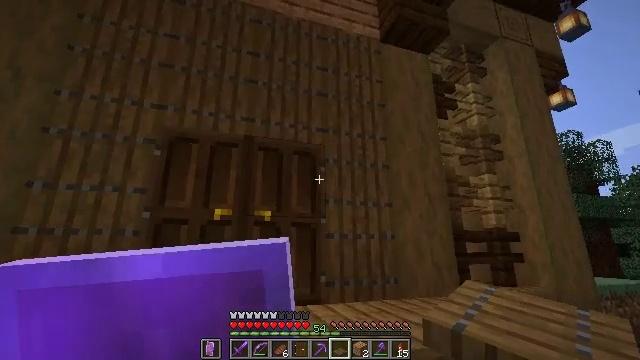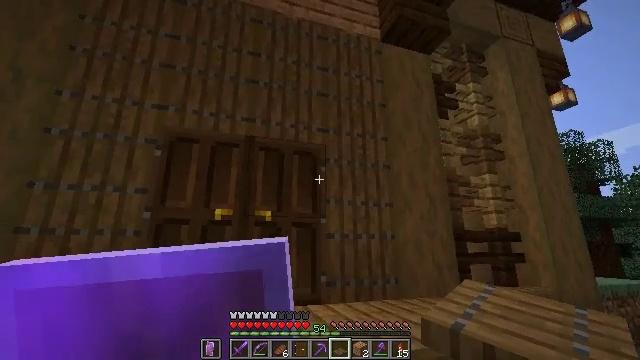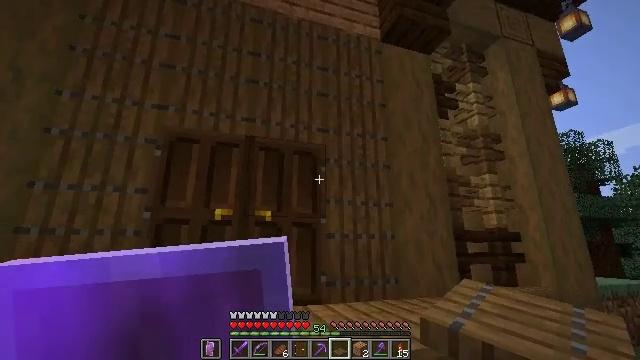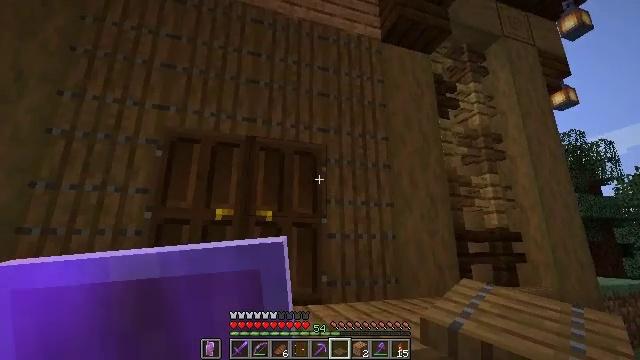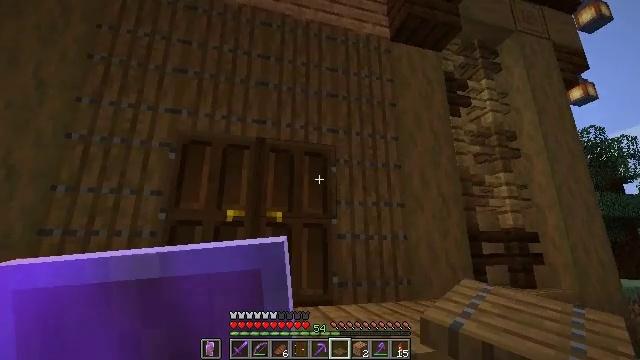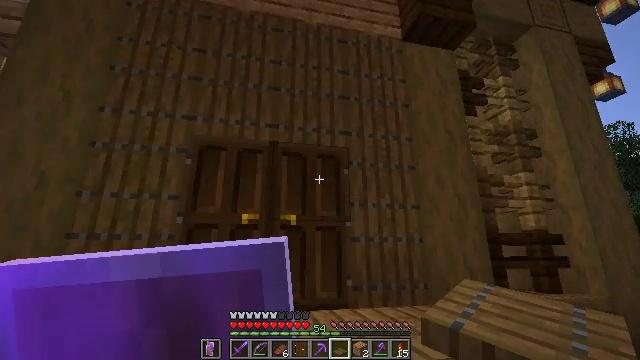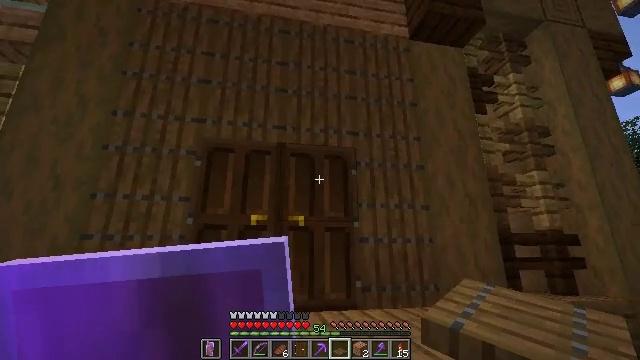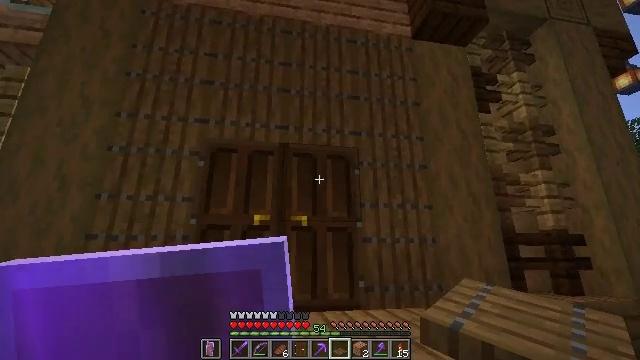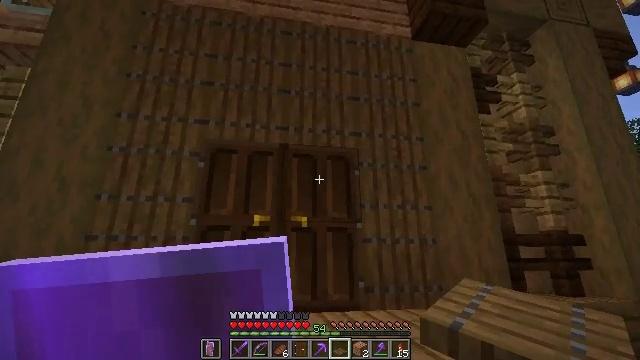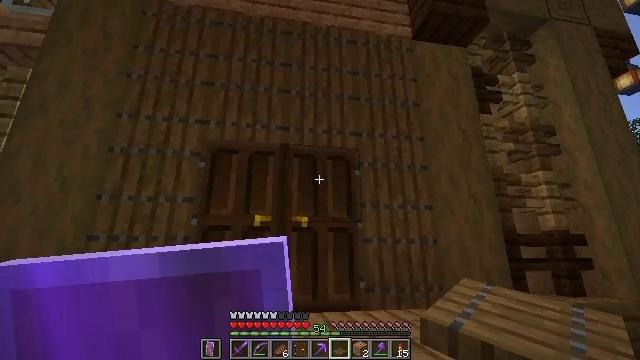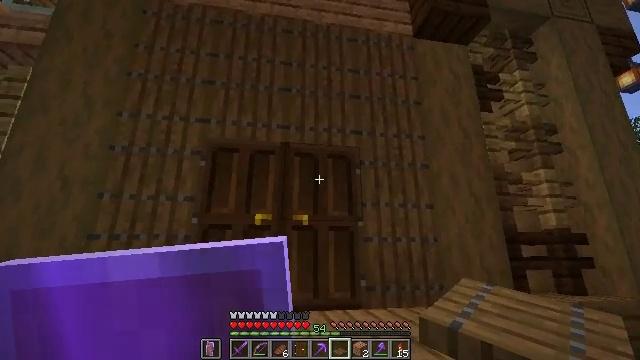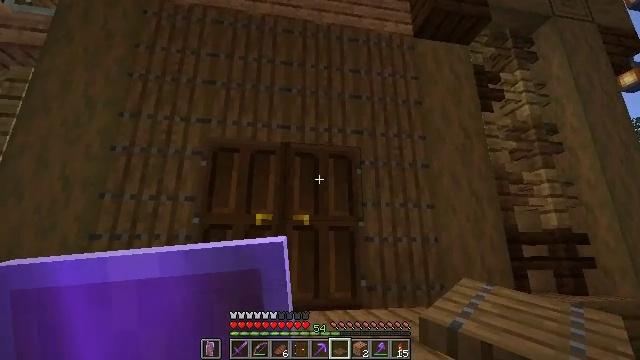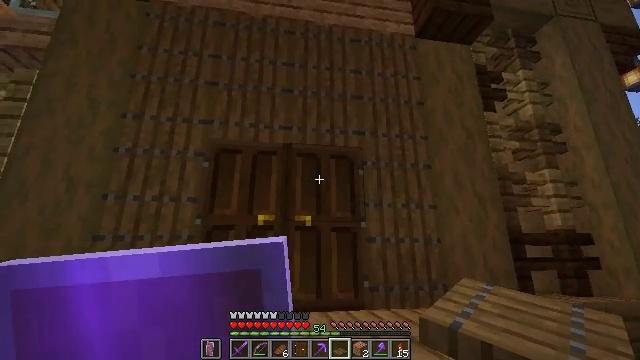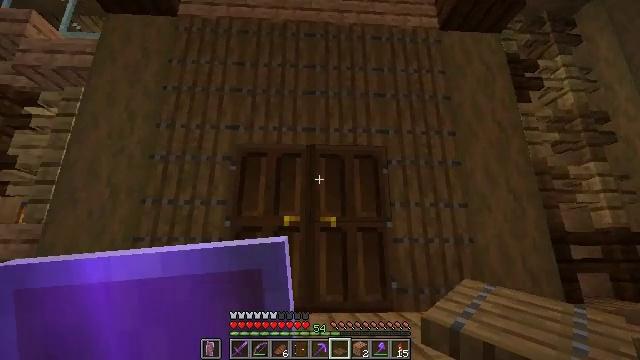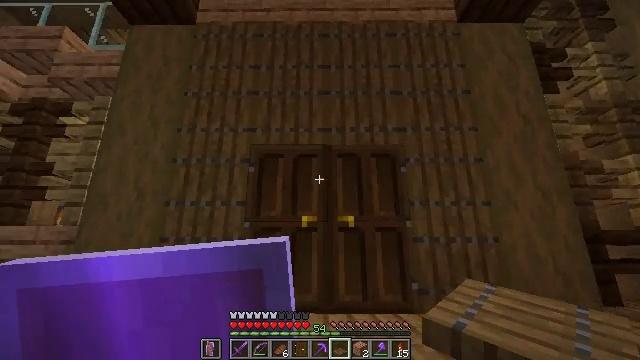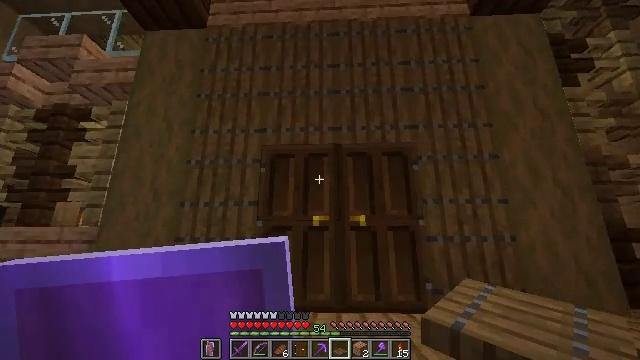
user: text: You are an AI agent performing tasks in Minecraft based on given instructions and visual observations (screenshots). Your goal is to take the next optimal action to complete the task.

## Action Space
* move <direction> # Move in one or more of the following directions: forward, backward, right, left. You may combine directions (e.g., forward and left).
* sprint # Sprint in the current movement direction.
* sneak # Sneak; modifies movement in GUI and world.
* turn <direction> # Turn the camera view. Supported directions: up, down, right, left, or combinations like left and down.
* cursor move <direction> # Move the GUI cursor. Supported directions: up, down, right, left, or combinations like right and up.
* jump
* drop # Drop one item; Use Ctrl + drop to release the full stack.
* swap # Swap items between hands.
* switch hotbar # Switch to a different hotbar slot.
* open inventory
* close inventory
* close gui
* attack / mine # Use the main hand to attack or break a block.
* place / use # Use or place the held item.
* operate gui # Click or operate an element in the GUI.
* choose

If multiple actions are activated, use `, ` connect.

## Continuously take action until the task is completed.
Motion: motion action
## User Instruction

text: Mine the dark oak door to remove it.
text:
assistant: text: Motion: no_op
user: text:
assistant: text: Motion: no_op
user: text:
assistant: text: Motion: no_op
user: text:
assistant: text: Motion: turn left
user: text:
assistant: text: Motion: turn left
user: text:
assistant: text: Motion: turn left
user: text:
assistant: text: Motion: no_op
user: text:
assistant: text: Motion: no_op
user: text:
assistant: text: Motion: no_op
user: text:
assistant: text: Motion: no_op
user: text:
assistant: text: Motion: no_op
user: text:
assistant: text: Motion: no_op
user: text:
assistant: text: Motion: turn left
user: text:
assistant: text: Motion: turn left
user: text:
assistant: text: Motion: turn left
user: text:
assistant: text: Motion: turn left
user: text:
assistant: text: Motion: turn left
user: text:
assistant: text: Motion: turn left
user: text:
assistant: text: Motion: move right, turn left
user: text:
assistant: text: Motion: move right, turn left and down
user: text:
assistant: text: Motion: move right, turn left and down
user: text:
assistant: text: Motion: move right, turn left and down
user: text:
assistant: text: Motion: turn left and down
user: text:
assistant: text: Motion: turn left
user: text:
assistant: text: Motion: turn left
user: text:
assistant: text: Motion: no_op
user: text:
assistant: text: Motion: no_op
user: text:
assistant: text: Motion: no_op
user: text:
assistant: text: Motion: no_op
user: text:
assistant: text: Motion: no_op